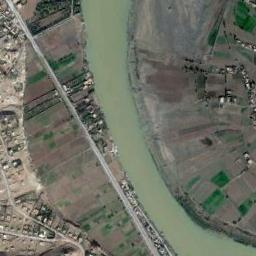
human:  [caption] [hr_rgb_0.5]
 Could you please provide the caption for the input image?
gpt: A light green river curved like an arc, With green and tan mixed fields on both sides of the bank, And a city .

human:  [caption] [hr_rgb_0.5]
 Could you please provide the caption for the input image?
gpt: The green river goes through the farmland and a road is next to the river .

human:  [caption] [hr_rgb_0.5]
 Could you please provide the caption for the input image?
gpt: There are many trees on either side of the river .

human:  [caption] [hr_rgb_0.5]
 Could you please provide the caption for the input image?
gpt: The river goes through farmland and houses .

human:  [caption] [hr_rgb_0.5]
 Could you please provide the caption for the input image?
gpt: There are some brown farmlands and buildings near the river .